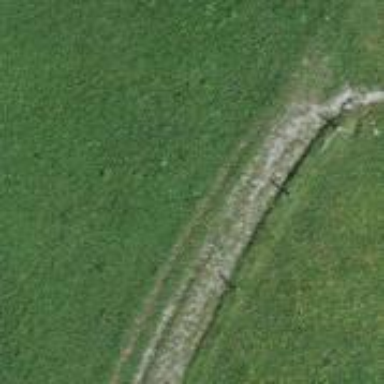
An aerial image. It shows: Track road with grade3 tracktype.